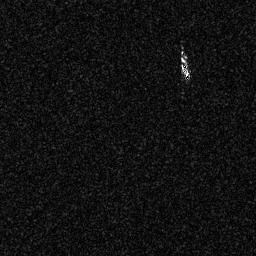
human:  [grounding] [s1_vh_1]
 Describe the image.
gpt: In the satellite image, there is  <ref>1 small ship </ref> <box>[[69, 19, 74, 31, 0]]</box> located at top right.